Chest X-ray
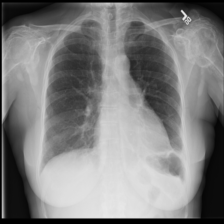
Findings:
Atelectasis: negative
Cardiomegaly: negative
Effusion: negative
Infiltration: negative
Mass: negative
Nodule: negative
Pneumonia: negative
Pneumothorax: negative
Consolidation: negative
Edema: negative
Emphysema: negative
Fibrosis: positive
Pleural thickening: negative
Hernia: negative